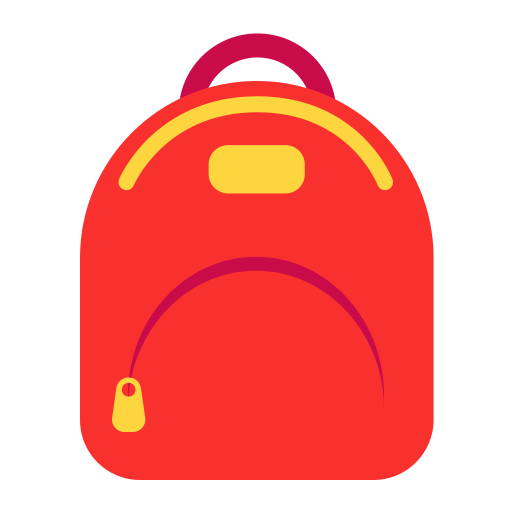
backpack flat